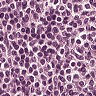
Metastatic tissue present: no